Question: I am trying to draw path in Google maps v2.
'''
private void drawPath() {
String arrayLatitude[] = { "13.019203", "13.019789", "13.020740",
"13.021398", "13.022026", "13.022768", "13.024022",
"13.024639", "13.025580", "13.026364" };
String arrayLogitude[] = { "80.206267", "80.206342", "80.206385",
"80.206407", "80.206407", "80.206536", "80.206815",
"80.206922", "80.207072", " 0.207523" };
ArrayList<LatLng> points = new ArrayList<LatLng>();
PolylineOptions polyLineOptions = new PolylineOptions();
for (int j = 0; j < arrayLatitude.length; j++) {
// HashMap<String, String> point = path.get(j);
double lat = Double.parseDouble(arrayLatitude[j]);
double lng = Double.parseDouble(arrayLogitude[j]);
LatLng position = new LatLng(lat, lng);
points.add(position);
}
for (int i = 0; i < points.size() - 1; i++) {
LatLng src = points.get(i);
LatLng dest = points.get(i + 1);
Polyline line = googleMap.addPolyline(
new PolylineOptions().add(
new LatLng(src.latitude, src.longitude),
new LatLng(dest.latitude,dest.longitude)
).width(2).color(Color.BLUE).geodesic(true)
);
}
}
'''
But when I do it like this the polyline is placed in my map, but at the end the straight line also created.

I don't want that extra line. Any ideas?
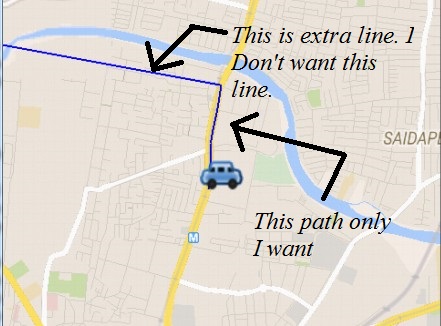
Answer: String arrayLatitude[] = { "13.019203", "13.019789", "13.020740",
"13.021398", "13.022026", "13.022768", "13.024022",
"13.024639", "13.025580", "13.026364" };
'''
String arrayLogitude[] = { "80.206267", "80.206342", "80.206385",
"80.206407", "80.206407", "80.206536", "80.206815",
"80.206922", "80.207072", **" 0.207523"** };
'''
Isn't it the reason? It looks like you wanted there 80.207523 for last longitude value.